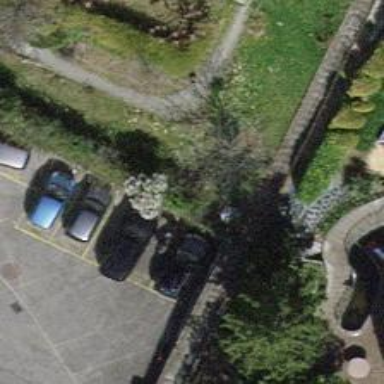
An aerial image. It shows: Retaining wall.